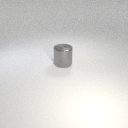
large gray metal cylinder